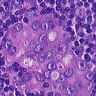
Metastatic tissue present: yes